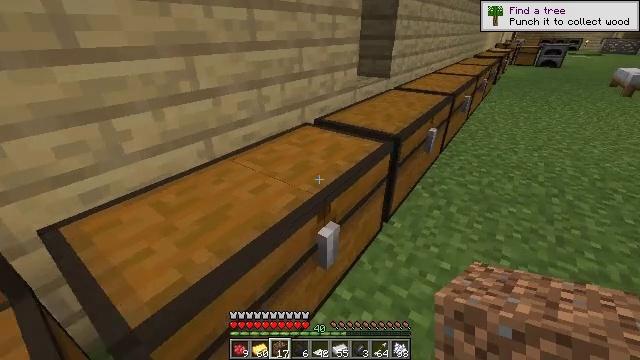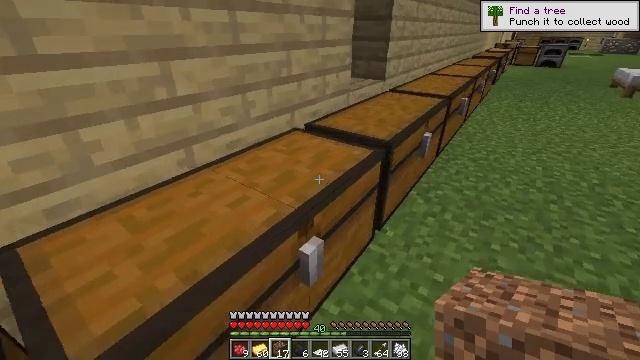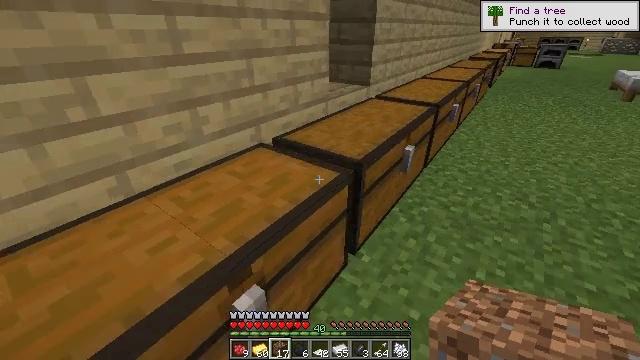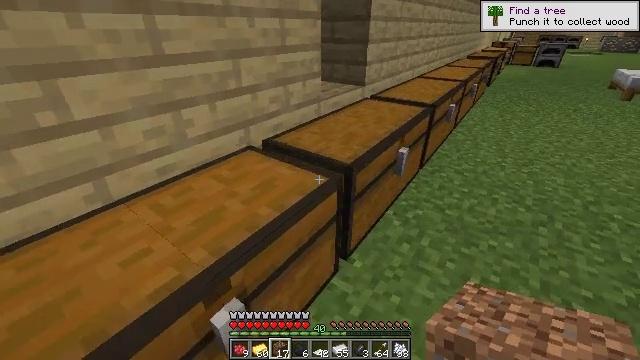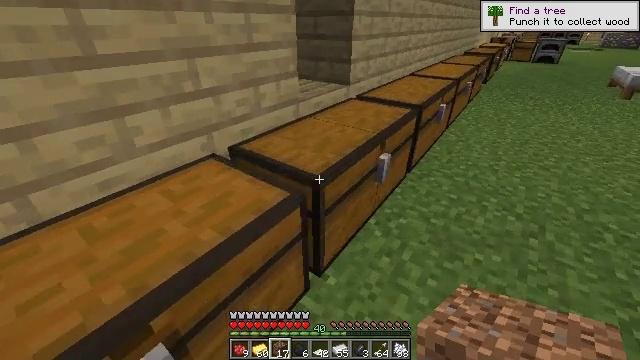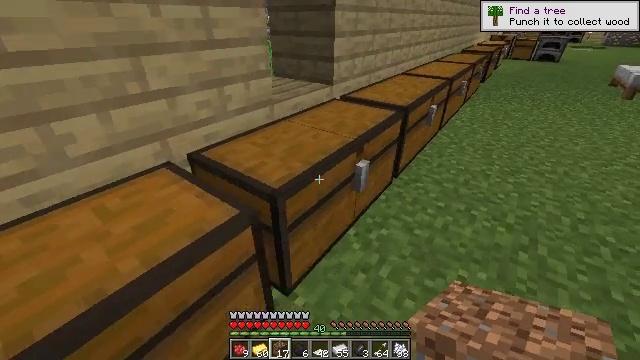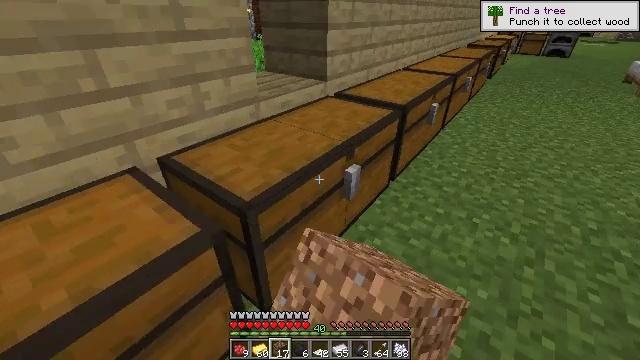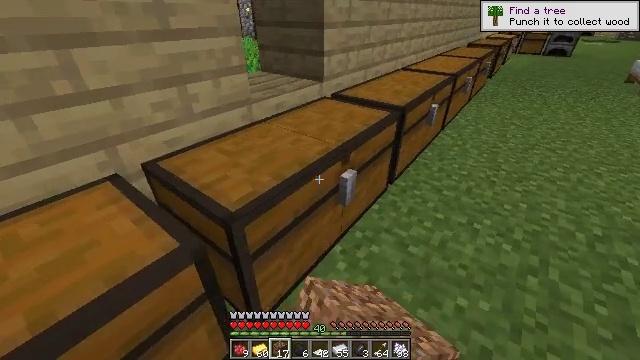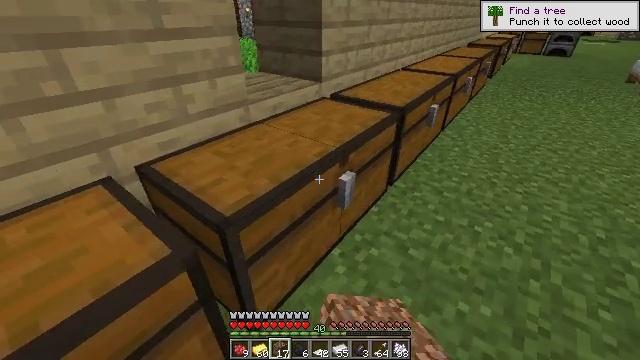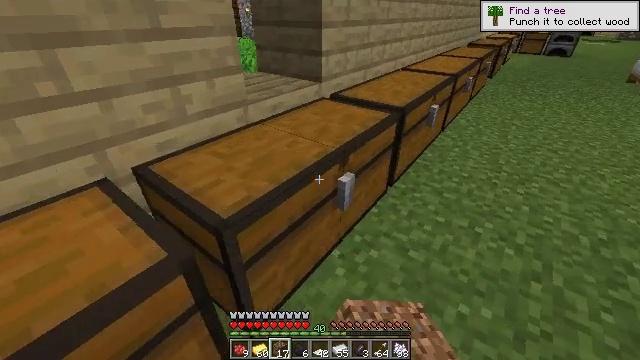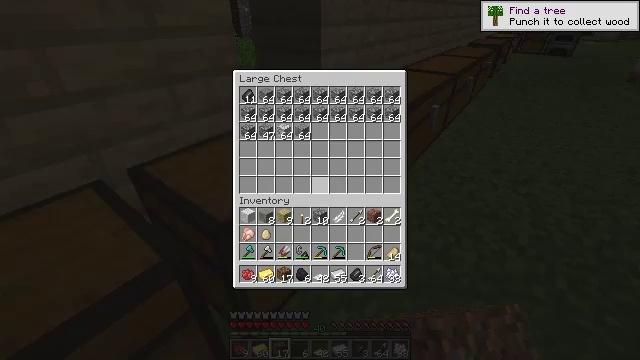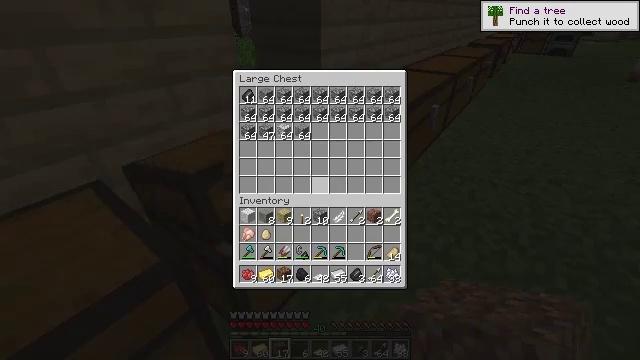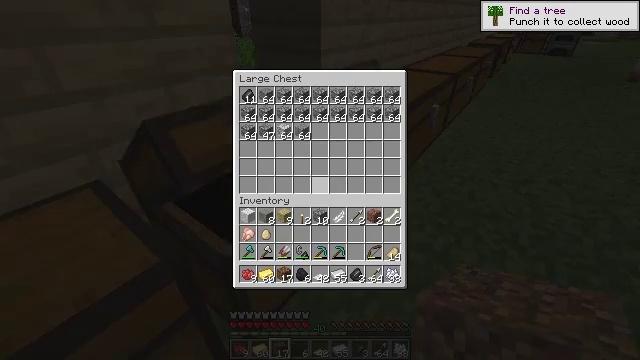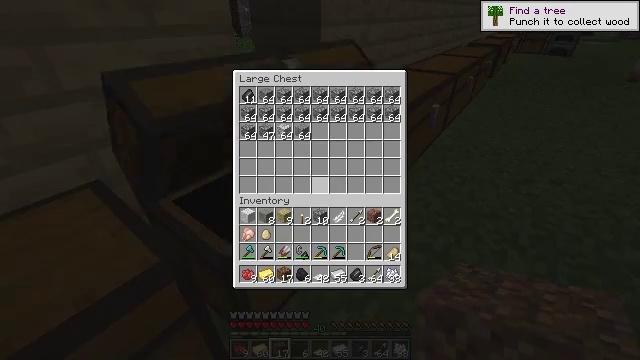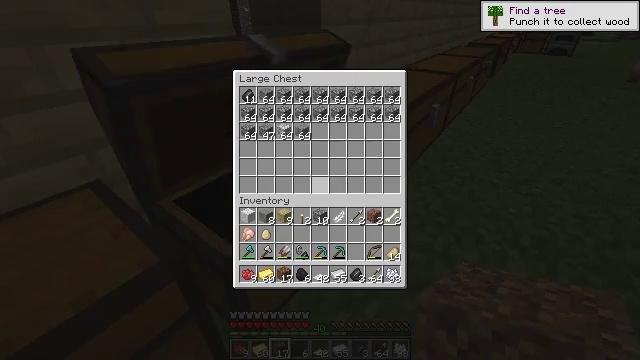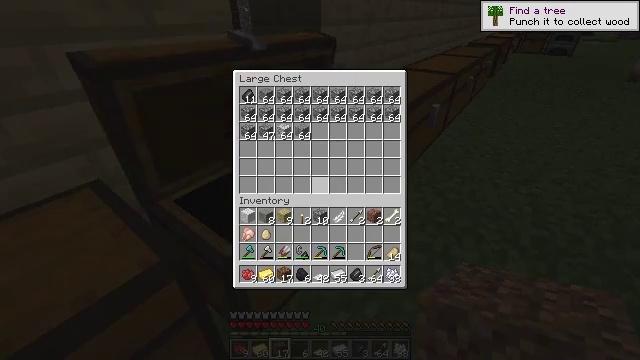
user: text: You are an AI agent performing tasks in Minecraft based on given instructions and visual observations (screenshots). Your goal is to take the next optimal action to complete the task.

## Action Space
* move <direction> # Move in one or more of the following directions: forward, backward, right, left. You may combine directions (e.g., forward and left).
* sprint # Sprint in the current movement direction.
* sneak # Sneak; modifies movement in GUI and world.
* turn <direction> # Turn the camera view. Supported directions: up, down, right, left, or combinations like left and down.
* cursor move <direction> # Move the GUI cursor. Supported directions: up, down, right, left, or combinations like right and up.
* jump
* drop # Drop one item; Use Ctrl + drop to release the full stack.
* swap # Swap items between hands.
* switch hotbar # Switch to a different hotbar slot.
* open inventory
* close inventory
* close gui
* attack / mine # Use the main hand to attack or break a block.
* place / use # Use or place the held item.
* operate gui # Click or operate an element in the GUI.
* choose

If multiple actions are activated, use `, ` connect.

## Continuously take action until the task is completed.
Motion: motion action
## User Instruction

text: Craft a gold block.
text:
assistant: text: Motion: move forward and move right
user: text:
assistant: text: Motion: move forward and move right
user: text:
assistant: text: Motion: move forward and move right
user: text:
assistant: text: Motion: move forward and move right
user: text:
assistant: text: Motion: move forward and move right, use / place
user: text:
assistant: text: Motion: move forward, turn down, use / place
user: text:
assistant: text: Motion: use / place
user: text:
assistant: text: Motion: use / place
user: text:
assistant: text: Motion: no_op
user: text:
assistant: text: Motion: no_op
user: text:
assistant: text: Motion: no_op
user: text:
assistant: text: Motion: no_op
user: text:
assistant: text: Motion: no_op
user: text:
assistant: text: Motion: no_op
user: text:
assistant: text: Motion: no_op
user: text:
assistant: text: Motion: no_op
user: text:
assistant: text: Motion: no_op
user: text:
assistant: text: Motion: no_op
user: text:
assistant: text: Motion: cursor move right
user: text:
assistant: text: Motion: no_op
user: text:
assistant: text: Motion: cursor move right
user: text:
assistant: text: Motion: turn right
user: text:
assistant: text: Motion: turn right
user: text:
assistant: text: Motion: turn right and up
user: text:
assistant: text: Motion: move forward
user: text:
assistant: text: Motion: move forward and move right
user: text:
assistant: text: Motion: move forward and move right
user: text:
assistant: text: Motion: move forward and move right
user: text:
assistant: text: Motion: move forward and move right
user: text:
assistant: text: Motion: move forward and move right